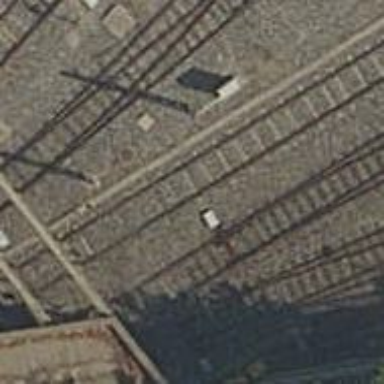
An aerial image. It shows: Railway switch.